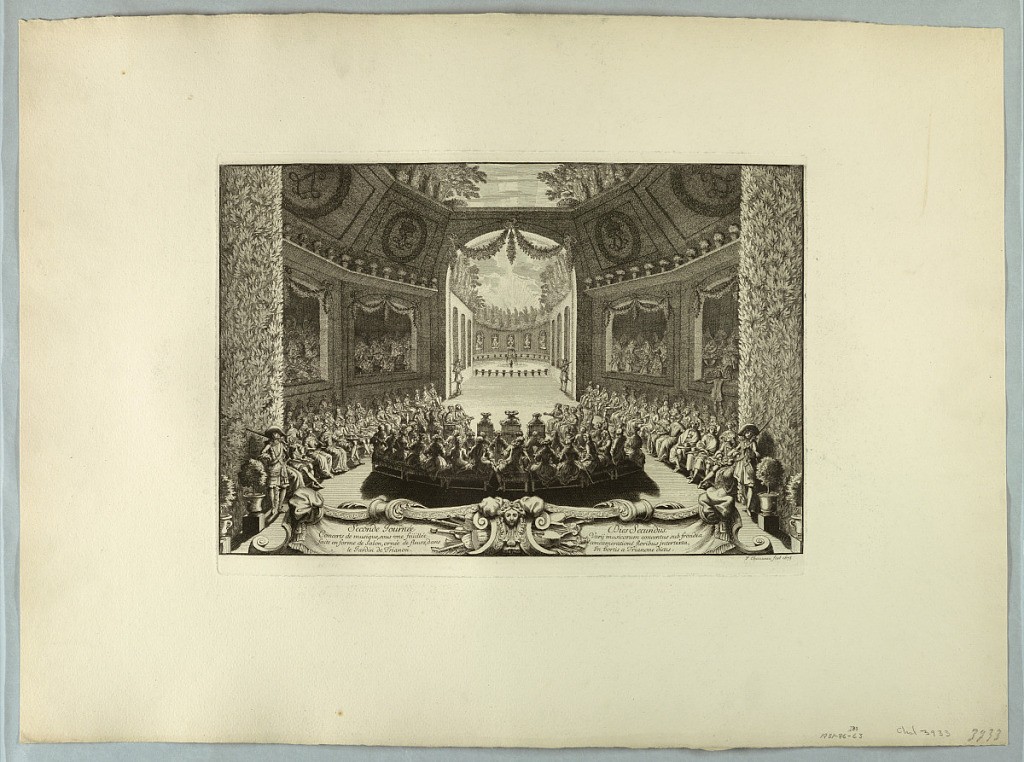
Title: Chateau Gardens, Outdoor Concert
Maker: François Chauveau, French, 1613 – 1676
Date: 1675
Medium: Black ink on rolled paper
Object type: Print
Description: Horizontal rectangle:  In the foreground a banner and above and at sides, the audience surrounded by niches walls.  At center, the stage.  Beyond, a fountain and staturary.